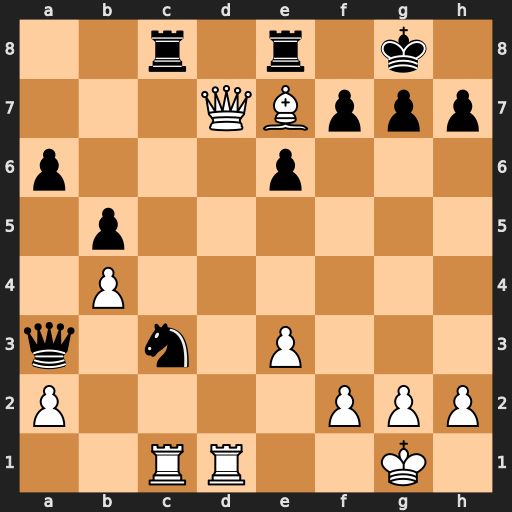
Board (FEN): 2r1r1k1/3QBppp/p3p3/1p6/1P6/q1n1P3/P4PPP/2RR2K1
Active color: w
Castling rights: -
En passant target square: -
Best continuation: Bd8 Rf8 Qxc8